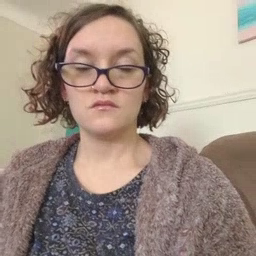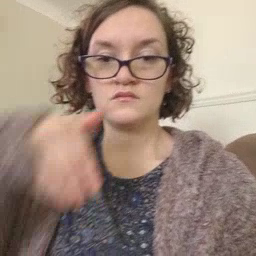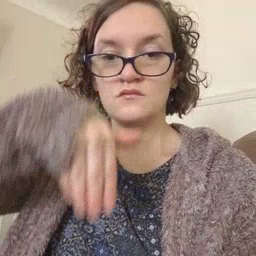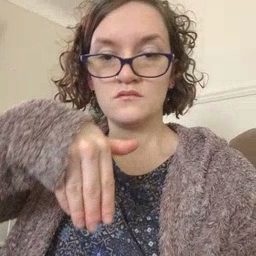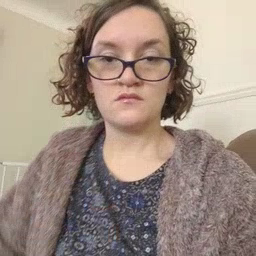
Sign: night